Question: I am working on a children's book app and would like to dynamically populate speech bubble(s) for character dialogues on every scene. I got the animation and dialogue working and below is the code for that. I would have multiple pages in my book, every page would have multiple characters and every character would have multiple dialogues. What is the best way to make this a generic approach so I can use it repeatedly. Can I store the dialogues in TEXT/XML file and read and display them dynamically based on following parameters: Page number, Character number, dialogue number?
'''
UIImage *bubble = [[UIImage imageNamed:@"BubbleLefthand.png"]
resizableImageWithCapInsets:UIEdgeInsetsMake(15, 21, 15, 21)];
UIImageView *imgView = [[[UIImageView alloc] initWithImage:bubble] autorelease];
imgView.frame = CGRectMake(250, 350, 0, 0);
UILabel *xlabel = [[UILabel alloc] initWithFrame:CGRectMake(0, 0, 0, 0)];
xlabel.text = @"This is a dialogue text!!!";
[imgView addSubview:xlabel];
[self.view addSubview:imgView];
[UIView animateWithDuration:0.5
animations:^(void) {
imgView.frame = CGRectMake(250, 350, 300, -40);
xlabel.frame = CGRectMake(30, 10, 200, 20);
} completion:^(BOOL finished) {
STLog(@"ChildrenBookViewController ==> SPPECH BUBBLE ANIMATION COMPLETE. Switch Case: %d", pageNum);
}];
'''
Currently my dialogue shows like attach screenshot.

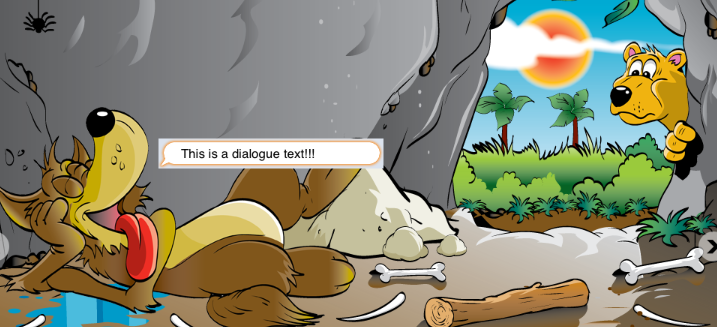
Answer: As for organizing the dialogs, organizing by page at the highest level seems fine. You can define background image as an attribute of the page.
At one level below page, I think it is better to define "event". Each event correspond to an action from user, or you may even define an event that automatically follows the previous event.
In each event, you can have different types: show dialogue, hide dialogue, control the background music, control sound effect.
- For show/hide dialogue event, dialogue id should be defined (the dialogue can be placed directly here or collected in a separate file), plus the direction of the bubble, and possibly the dimensions. Character id may not may not be useful, unless you use it to change the appearance of the text bubble or font.- For controlling background music, you can have an attribute specifying whether to play or to stop the currently playing music. The background music to play can also be specified as child node.- For sound effect, you can specify the track you want to play.
This is some ideas I thought up as I think what features the app can have. I can give more idea if you give a bit more details.
---
Side issue about display: Make sure the 'png' file has transparent outside edges, and set the UIImageView background color to '[UIColor clearColor]'.